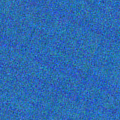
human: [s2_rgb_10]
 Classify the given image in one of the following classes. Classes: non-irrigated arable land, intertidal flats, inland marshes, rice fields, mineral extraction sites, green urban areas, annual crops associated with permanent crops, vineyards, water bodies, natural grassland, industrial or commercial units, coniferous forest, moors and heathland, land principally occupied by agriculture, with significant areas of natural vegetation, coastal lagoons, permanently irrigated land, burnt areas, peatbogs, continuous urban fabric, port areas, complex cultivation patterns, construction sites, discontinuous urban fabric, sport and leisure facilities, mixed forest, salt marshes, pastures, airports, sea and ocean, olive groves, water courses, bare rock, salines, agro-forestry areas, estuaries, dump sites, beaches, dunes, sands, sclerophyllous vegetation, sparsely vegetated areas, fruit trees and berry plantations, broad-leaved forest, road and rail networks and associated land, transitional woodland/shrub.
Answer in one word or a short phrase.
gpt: sea and ocean